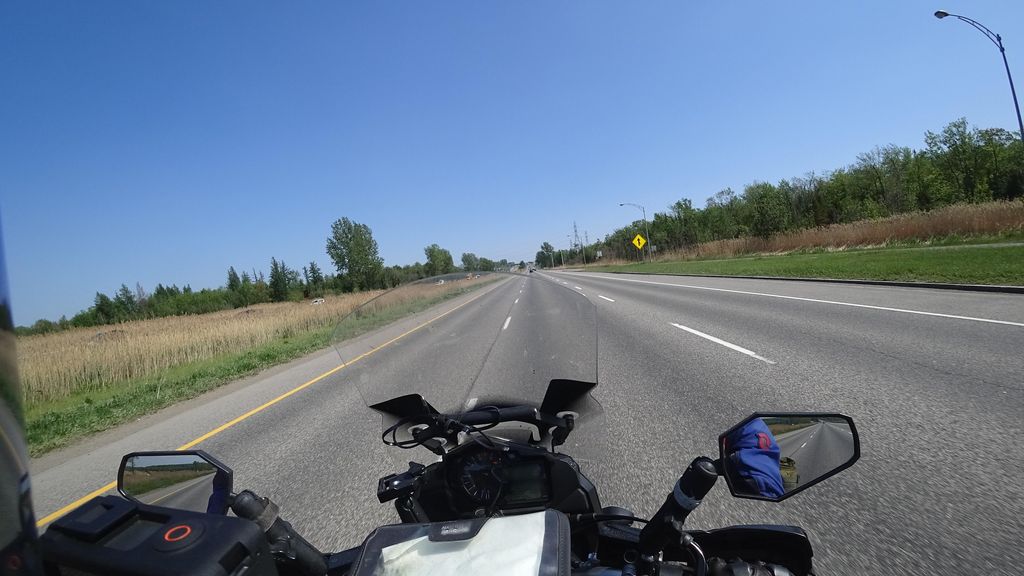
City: quebec_city